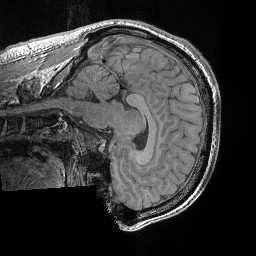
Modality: T1w
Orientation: sagittal
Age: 26
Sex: male
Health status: healthy
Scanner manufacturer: siemens
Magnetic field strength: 3 T
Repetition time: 0.02 s
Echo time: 0.00492 s